Question: I want to present my data in a better way (instead of a simple list). Is it in Android possible to present a list with data (for example tweet-messages) in a special way like this:

Any other kind of visualization is also welcome!
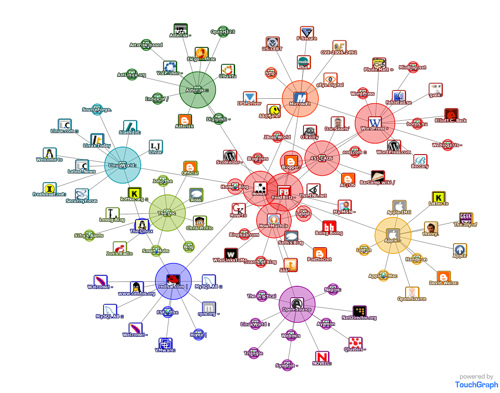
Answer: The data representation in your linked example is not necessarily "better", just different. In the case of a mobile device, that particular visualization might actually be worse, given the small size of the screen.
To do something like that, you would have to draw everything yourself (which is not necessarily "a bad thing", just different).